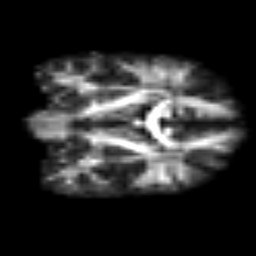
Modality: FA
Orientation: coronal
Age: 39
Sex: female
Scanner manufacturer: siemens
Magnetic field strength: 3 T
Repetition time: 3.2 s
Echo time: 0.081 s